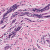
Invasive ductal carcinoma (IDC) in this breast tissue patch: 0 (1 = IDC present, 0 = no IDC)